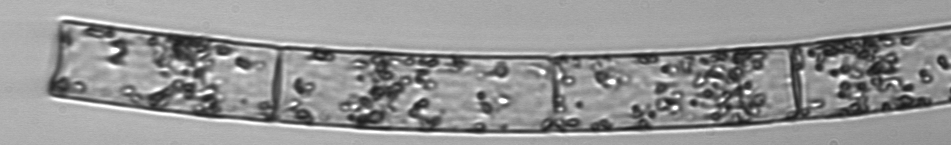
Label: Guinardia_flaccida